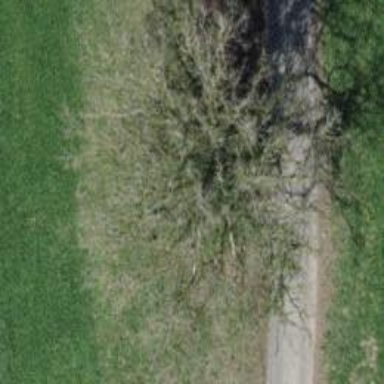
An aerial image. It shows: Beautiful tree in nature.